Question: I have an assignment problem where I'm trying to allocate a number of tasks with a known expected cost (runtime in seconds) to X parallel workers, subject to the constraint that each worker receives the same number of tasks (save for remainders), so that the total expected runtime per worker is roughly equal.
I'm using a data frame that defines the tasks to be executed, and for each task I can calculate a pretty accurate expected cost (runtime in seconds). E.g. something like this:
'''
library("tibble")
set.seed(1232)
tasks <- tibble(task = 1:20, cost = runif(20, min = 1, max = 5)^2)
head(tasks)
#> # A tibble: 6 x 2
#> task cost
#> <int> <dbl>
#> 1 1 22.5
#> 2 2 20.0
#> 3 3 21.3
#> 4 4 8.13
#> 5 5 18.3
#> 6 6 19.6
'''
<URL>
This is then used with 'foreach::foreach(...) %dopar% ...' to execute the tasks in parallel. 'foreach()' splits the tasks into roughly equal sized groups with size 'nrow(tasks)/X' where 'X' is the number of parallel workers (cores).
I'm currently shuffling the task list so that the cost is roughly equal for each worker, but there can still be substantial deviations, i.e. some workers get finished much earlier than others and thus it would have been better if they had had some more costly tasks. E.g.:
'''
# shuffle tasks (in the original application cost is not random initially)
tasks <- tasks[sample(1:nrow(tasks)), ]
# number of workers
X <- 4
tasks$worker <- rep(1:X, each = nrow(tasks)/X)
# expected total cost (runtime in s) per worker
sapply(split(tasks$cost, tasks$worker), sum)
#> 1 2 3 4
#> 77.25278 35.25026 66.09959 64.05435
'''
<URL>
The second worker finishes in half the time as the other workers, so its capacity is wasted and the thing overall takes longer to finish.
What I'd like to do instead is have a way of re-ordering the task data frame so that when 'foreach' splits it into X groups the total expected cost per group is more even.
I imagine this is a super-well known kind of problem and I just don't know the right verbiage to google (nor how to do it in R). Thanks for any help.
## (EDIT) Mostly better alternative
For now, a relatively simple alternative that seems to do better than random shuffling. This orders the tasks by cost, assigns the first X tasks to workers 1 to X, then assigns the next chunk of X tasks in reverse order to workers X to 1, etc (this is "alt1" below).
## (EDIT2) Added the RcppAlgos method
By Joseph Wood below.
'''
library("tibble")
library("dplyr")
#>
#> Attaching package: 'dplyr'
#> The following objects are masked from 'package:stats':
#>
#> filter, lag
#> The following objects are masked from 'package:base':
#>
#> intersect, setdiff, setequal, union
library("ggplot2")
library("tidyr")
library("RcppAlgos")
getPartitions <- function(df, nWorkers, tol_ratio = 0.0001) {
nSections <- nrow(df) / nWorkers
avg <- sum(df$cost) / nWorkers
tol <- avg * tol_ratio
vec <- df$cost
cond <- TRUE
part <- list()
for (i in 1:(nWorkers - 1)) {
while (cond) {
vals <- comboGeneral(vec, nSections,
constraintFun = "sum",
comparisonFun = "==",
limitConstraints = avg + (tol / 2),
tolerance = tol,
upper = 1)
cond <- nrow(vals) == 0
if (cond) {
tol <- tol * 2
} else {
v <- match(as.vector(vals), df$cost)
}
}
part[[i]] <- v
vec <- df$cost[-(do.call(c, part))]
avg <- sum(vec) / (nWorkers - i)
tol <- avg * tol_ratio
cond <- TRUE
}
part[[nWorkers]] <- which(!1:nrow(df) %in% do.call(c, part))
part
}
race <- function() {
N_TASKS = 100
X = 4
tasks <- tibble(task = 1:N_TASKS, cost = runif(N_TASKS, min = 1, max = 10)^2)
# random shuffle
tasks$worker <- rep(1:X, each = nrow(tasks)/X)
rando <- max(sapply(split(tasks$cost, tasks$worker), sum))
# alternative 1
tasks <- tasks[order(tasks$cost), ]
tasks$worker <- rep(c(1:X, X:1), length.out = nrow(tasks))
alt1 <- max(sapply(split(tasks$cost, tasks$worker), sum))
# modified version of ivan100sic's answer
# sort by descending cost, after initial allocation, allocate costly tasks
# first to workers with lowest total cost so far
group <- factor(rep(1:(ceiling(nrow(tasks)/4)), each = X))
tasks <- tasks[order(tasks$cost, decreasing = TRUE), ]
tasks$worker <- c(1:X, rep(NA, length.out = nrow(tasks) - X))
task_sets <- split(tasks, group)
task_sets[[1]]$worker <- 1:X
for (i in 2:length(task_sets)) {
# get current total cost by worker
total <- task_sets %>%
bind_rows() %>%
filter(!is.na(worker)) %>%
group_by(worker) %>%
summarize(cost = sum(cost)) %>%
arrange(cost)
task_sets[[i]]$worker <- total[["worker"]]
}
tasks <- bind_rows(task_sets)
alt2 <- max(sapply(split(tasks$cost, tasks$worker), sum))
# RcppAlogs by Joseph Wood below
setParts <- getPartitions(tasks, X)
worker <- rep(1:4, each = N_TASKS/X)
row_num <- unsplit(setParts, worker)
tasks$worker <- worker[order(row_num)]
algo <- max(sapply(split(tasks$cost, tasks$worker), sum))
c(ref = sum(tasks$cost) / X, rando = rando, alt1 = alt1, alt2 = alt2, algo = algo)
}
set.seed(24332)
sims <- replicate(1e3, race())
sims <- sims %>%
t() %>%
as_tibble() %>%
pivot_longer(rando:algo, names_to = "Method")
ggplot(sims, aes(x = value, color = Method)) +
geom_density() +
scale_x_continuous(limits = c(0, max(sims$value))) +
labs(x = "Total runtime (s)")
'''

'''
# this shows the estimated runtime relative to average total cost
# per worker (which may be unobtainable)
sims %>%
group_by(Method) %>%
summarize(time_relative_to_ref = mean(value - ref)) %>%
arrange(time_relative_to_ref)
#> # A tibble: 4 x 2
#> Method time_relative_to_ref
#> <chr> <dbl>
#> 1 algo 0.0817
#> 2 alt2 0.307
#> 3 alt1 4.97
#> 4 rando 154.
'''
<URL>
- - - <URL>
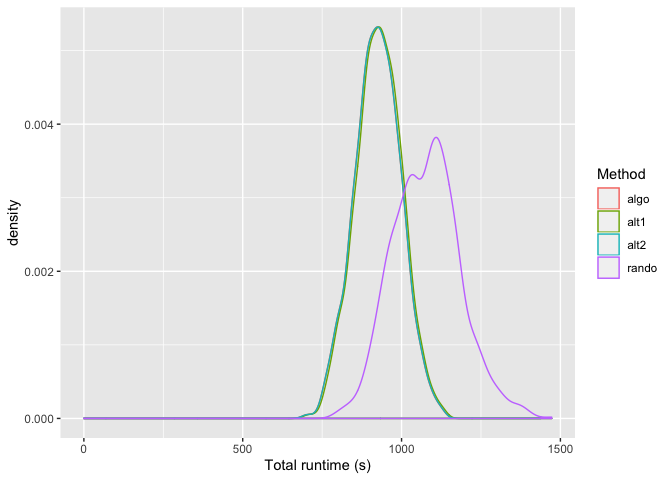
Answer: As @JohnColeman points out, this essentially boils down to partitioning. We are trying to partition the tasks equally such that the sum of the cost doesn't vary wildly.
The algorithm below does just that. The main idea is to successively find a set of tasks whose sum is close to the average. Once we find one, we remove them, and continue selecting.
The work horse of the algorithm below is 'comboGeneral' from 'RcppAlgos'. This function allows one to find combinations of a vector meeting a constraint. In this case, we are looking for 5 numbers whose sum is close to 'sum(tasks$cost) / (number of workers) ~ 60.66425'. Since we are looking for numbers to and not , we can bound our constraint. That is, we can look for combinations such that the sum is within a given tolerance.
'''
library(RcppAlgos)
getPartitions <- function(df, nWorkers, tol_ratio = 0.0001) {
nSections <- nrow(df) / nWorkers
avg <- sum(df$cost) / nWorkers
tol <- avg * tol_ratio
vec <- df$cost
cond <- TRUE
part <- list()
for (i in 1:(nWorkers - 1)) {
while (cond) {
vals <- comboGeneral(vec, nSections,
constraintFun = "sum",
comparisonFun = "==",
limitConstraints = avg + (tol / 2),
tolerance = tol,
upper = 1)
cond <- nrow(vals) == 0
if (cond) {
tol <- tol * 2
} else {
v <- match(as.vector(vals), df$cost)
}
}
part[[i]] <- v
vec <- df$cost[-(do.call(c, part))]
avg <- sum(vec) / (nWorkers - i)
tol <- avg * tol_ratio
cond <- TRUE
}
part[[nWorkers]] <- which(!1:nrow(df) %in% do.call(c, part))
part
}
'''
The output for the example given by the OP is as follows:
'''
getPartitions(tasks, 4)
[[1]]
[1] 11 13 8 14 10
[[2]]
[1] 12 4 20 2 16
[[3]]
[1] 19 9 18 5 6
[[4]]
[1] 1 3 7 15 17
'''
These are the rows from 'tasks' that are to be passed to each worker. It runs instantly and returns a pretty even workload. Here are the estimated times for each worker:
'''
sapply(getPartitions(tasks, 4), function(x) {
sum(tasks$cost[x])
})
[1] 60.67292 60.66552 60.80399 60.51455
'''
This is pretty good given that the ideal time would be 'mean(tasks$cost) * 5 ~= 60.66425'.
Let's see how it performs. Below is a modified script for plotting that takes into account how varied each result is for a given method. We measure this with 'sd' (standard deviation). It also returns the ideal solution for reference.
'''
library("tibble")
library("dplyr")
#>
#> Attaching package: 'dplyr'
#> The following objects are masked from 'package:stats':
#>
#> filter, lag
#> The following objects are masked from 'package:base':
#>
#> intersect, setdiff, setequal, union
library("ggplot2")
library("tidyr")
race <- function() {
N_TASKS = 100
X = 4
tasks <- tibble(task = 1:N_TASKS, cost = runif(N_TASKS, min = 1, max = 10)^2)
ideal_soln <- sum(tasks$cost) / X
# random shuffle
tasks$worker <- rep(1:X, each = nrow(tasks)/X)
rando_mx <- max(sapply(split(tasks$cost, tasks$worker), sum))
rando_sd <- sd(sapply(split(tasks$cost, tasks$worker), sum))
# alternative 1
tasks <- tasks[order(tasks$cost), ]
tasks$worker <- rep(c(1:X, X:1), length.out = nrow(tasks))
alt1_mx <- max(sapply(split(tasks$cost, tasks$worker), sum))
alt1_sd <- sd(sapply(split(tasks$cost, tasks$worker), sum))
# modified version of ivan100sic's answer
# sort by descending cost, after initial allocation, allocate costly tasks
# first to workers with lowest total cost so far
group <- factor(rep(1:(ceiling(nrow(tasks)/4)), each = X))
tasks <- tasks[order(tasks$cost, decreasing = TRUE), ]
tasks$worker <- c(1:X, rep(NA, length.out = nrow(tasks) - X))
task_sets <- split(tasks, group)
task_sets[[1]]$worker <- 1:X
for (i in 2:length(task_sets)) {
# get current total cost by worker
total <- task_sets %>%
bind_rows() %>%
filter(!is.na(worker)) %>%
group_by(worker) %>%
summarize(cost = sum(cost)) %>%
arrange(cost)
task_sets[[i]]$worker <- total[["worker"]]
}
tasks <- bind_rows(task_sets)
alt2_mx <- max(sapply(split(tasks$cost, tasks$worker), sum))
alt2_sd <- sd(sapply(split(tasks$cost, tasks$worker), sum))
## RcppAlgos solution
setParts <- getPartitions(tasks, X)
algos_mx <- max(sapply(setParts, function(x) sum(tasks$cost[x])))
algos_sd <- sd(sapply(setParts, function(x) sum(tasks$cost[x])))
c(target_soln = ideal_soln,rando_max = rando_mx, alt1_max = alt1_mx,
alt2_max = alt2_mx, algos_max = algos_mx, rando_std_dev = rando_sd,
alt1_std_dev = alt1_sd, alt2_std_dev = alt2_sd, algos_std_dev = algos_sd)
}
set.seed(24332)
system.time(sims <- replicate(1e3, race()))
sims %>%
t() %>%
as_tibble() %>%
pivot_longer(rando_std_dev:algos_std_dev, names_to = "Method") %>%
ggplot(aes(x = value, color = Method)) +
geom_density() +
scale_x_continuous(limits = c(0, 100)) +
labs(x = "Standard Deviation (s)")
Warning message:
Removed 719 rows containing non-finite values (stat_density).
'''
<URL>
It is hard to tell what is going on because the standard deviation for the 'rando' method is so large. If we just look at 'alt1', 'alt2', and the 'algos' approach we have:
'''
sims %>%
t() %>%
as_tibble() %>%
pivot_longer(alt1_std_dev:algos_std_dev, names_to = "Method") %>%
ggplot(aes(x = value, color = Method)) +
geom_density() +
scale_x_continuous(limits = c(0, 5)) +
labs(x = "Standard Deviation (s)")
Warning message:
Removed 335 rows containing non-finite values (stat_density)
'''
<URL>
And now 'alt2' and 'algos':
'''
sims %>%
t() %>%
as_tibble() %>%
pivot_longer(alt2_std_dev:algos_std_dev, names_to = "Method") %>%
ggplot(aes(x = value, color = Method)) +
geom_density() +
scale_x_continuous(limits = c(0, 1.7)) +
labs(x = "Standard Deviation (s)")
'''
<URL>
As you can see, the 'RcppAlgos' solution gives the most balanced load every time.
And finally, here is an illustration that demonstrates how close each method is to the target solution:
'''
summary(abs(t(sims)[, "algos_max"] - t(sims)[, "target_soln"]))
Min. 1st Qu. Median Mean 3rd Qu. Max.
0.003147 0.057913 0.081986 0.081693 0.106312 0.179099
summary(abs(t(sims)[, "alt2_max"] - t(sims)[, "target_soln"]))
Min. 1st Qu. Median Mean 3rd Qu. Max.
0.01175 0.14321 0.23916 0.30730 0.40949 2.03156
summary(abs(t(sims)[, "alt1_max"] - t(sims)[, "target_soln"]))
Min. 1st Qu. Median Mean 3rd Qu. Max.
0.4979 2.9815 4.4725 4.9660 6.3220 16.5716
summary(abs(t(sims)[, "rando_max"] - t(sims)[, "target_soln"]))
Min. 1st Qu. Median Mean 3rd Qu. Max.
13.16 98.14 143.64 154.10 200.41 427.81
'''
We see that the 'RcppAlgos' solution is around '3-4' times closer on average to the target solution than the second best method ('alt2' in this case).
## Update
For the most part, the 'alt2/alt1' methods perform relatively well and are very simple, which is a huge plus. However, there are many cases where they will fail. For example, given workers and tasks that you know take a substantially longer time than the other tasks, since those methods rely on sorting, they will predictably allocate too much to workers. Simply change the following line in the function 'race()':
'''
## Original
tasks <- tibble(task = 1:N_TASKS, cost = runif(N_TASKS, min = 1, max = 10)^2)
## Modified
tasks <- tibble(task = 1:N_TASKS, cost = c(runif(X - 1, 15, 25),
runif(N_TASKS - X + 1, min = 1, max = 10))^2)
'''
Now rerun and observe:
'''
set.seed(24332)
sims <- replicate(1e3, race())
sims <- sims %>%
t() %>%
as_tibble() %>%
pivot_longer(rando:algo, names_to = "Method")
ggplot(sims, aes(x = value, color = Method)) +
geom_density() +
scale_x_continuous(limits = c(0, max(sims$value))) +
labs(x = "Total runtime with Large Gap (s)")
'''
<URL>
'''
sims %>%
group_by(Method) %>%
summarize(time_relative_to_ref = mean(value - ref)) %>%
arrange(time_relative_to_ref)
# A tibble: 4 x 2
Method time_relative_to_ref
<chr> <dbl>
1 algo 0.109
2 alt2 150.
3 alt1 184.
4 rando 839.
'''
Although this is a contrived example, it shows that since the 'alt1/alt2' solutions makes assumptions about the underlying data, it will inevitably fail when presented with a more general problem.
Disclosure: I am the author of 'RcppAlgos'